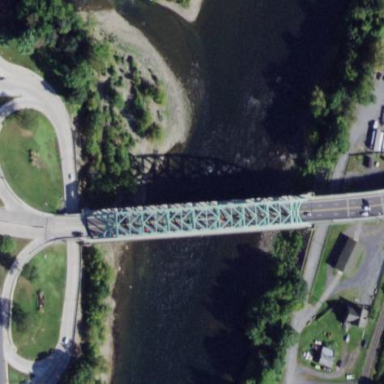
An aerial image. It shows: Man-made bridge.